Brain MRI, t2w sequence, axial 2D slice.
Patient: age 41, sex F, weight 95 kg, height 1.95 m
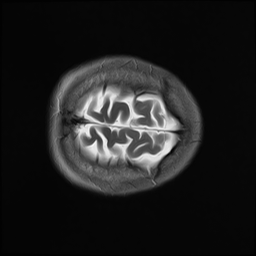